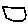
Label: square